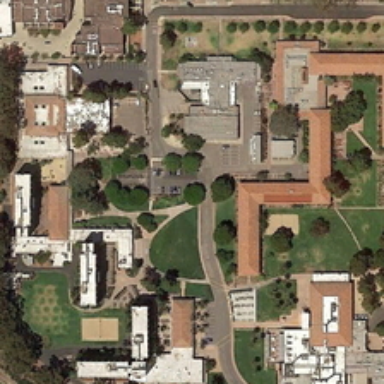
Some buildings and green trees are in a school .